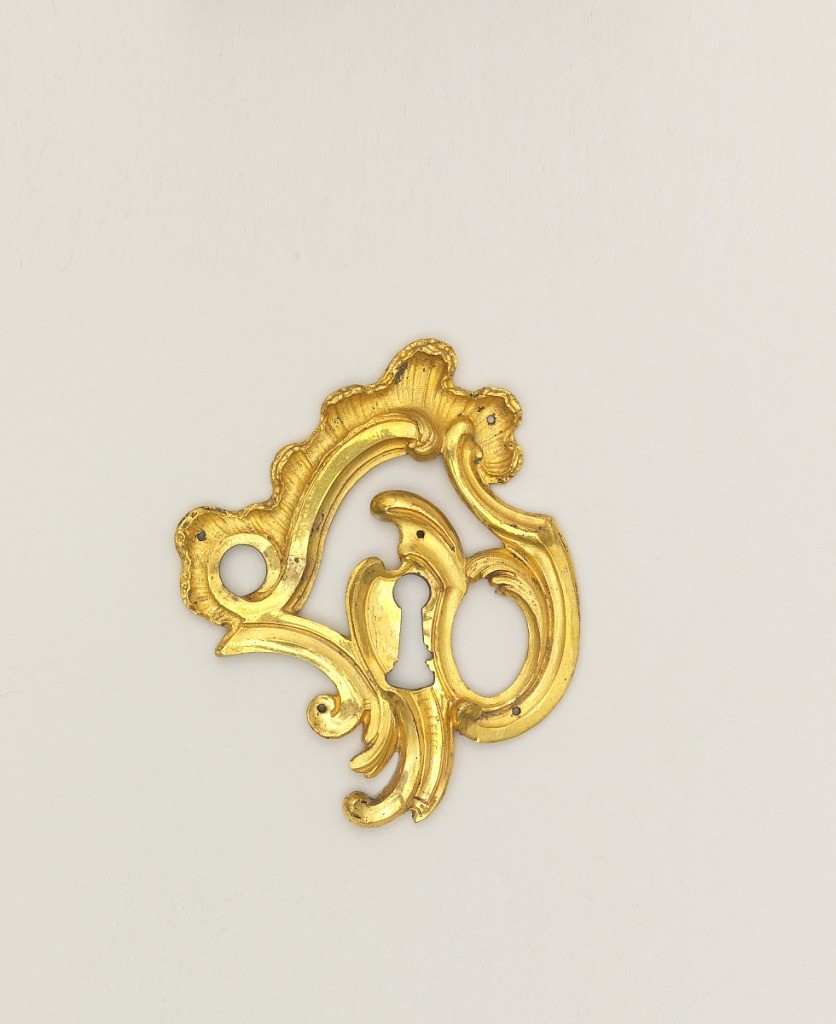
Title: Keyhole escutcheon
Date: ca. 1740
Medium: Gilt bronze
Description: Rococo scroll